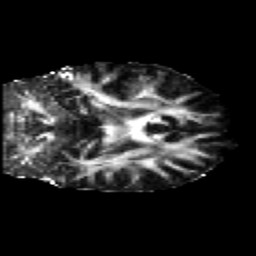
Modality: FA
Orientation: coronal
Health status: healthy
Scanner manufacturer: siemens
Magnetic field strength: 3 T
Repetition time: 12 s
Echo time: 0.092 s